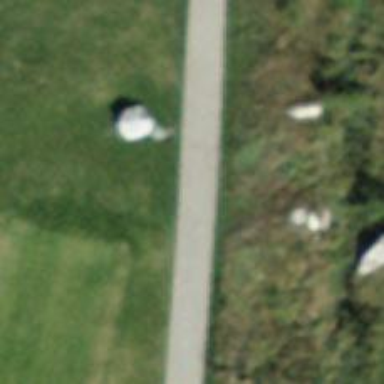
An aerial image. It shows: Designated golf cart path with grade 2 track.